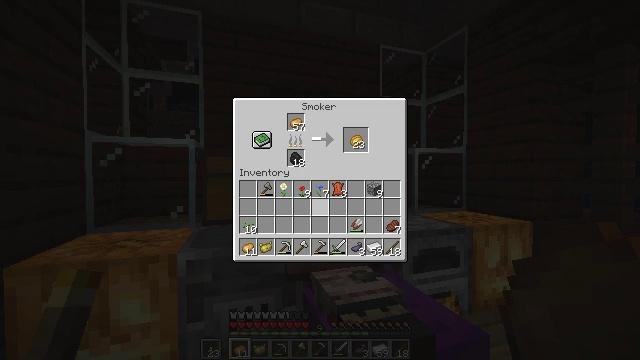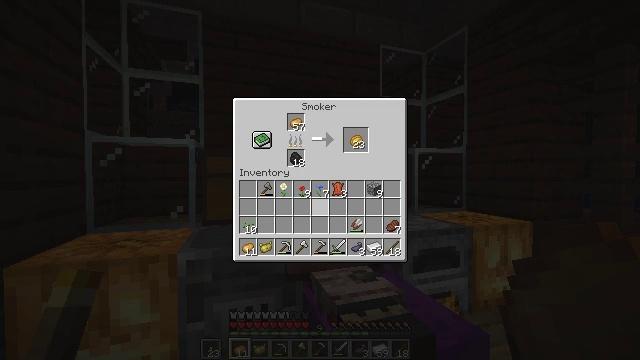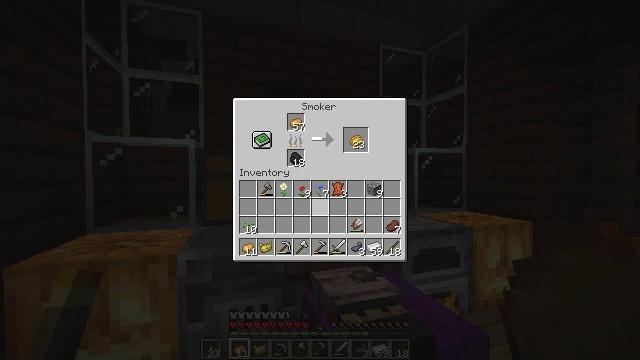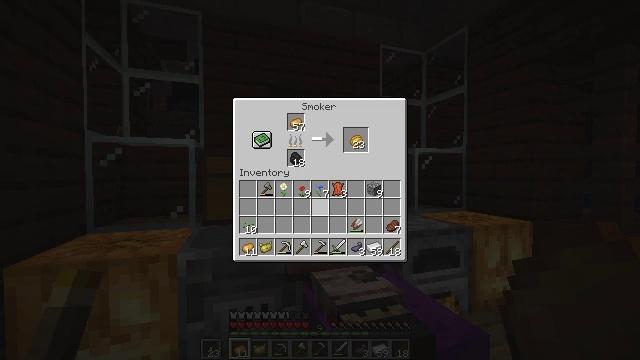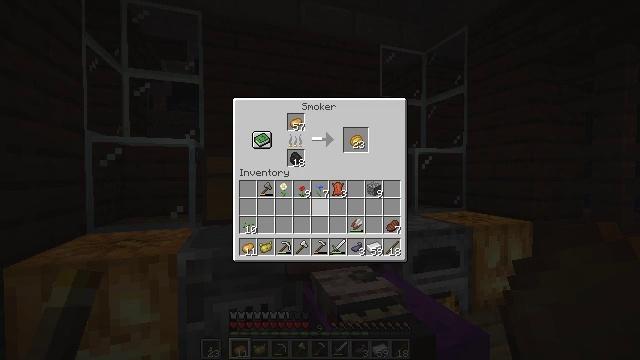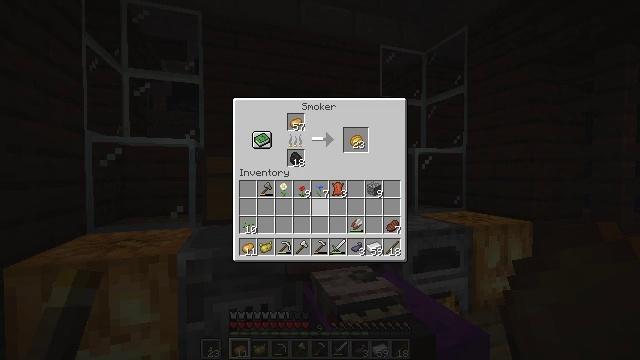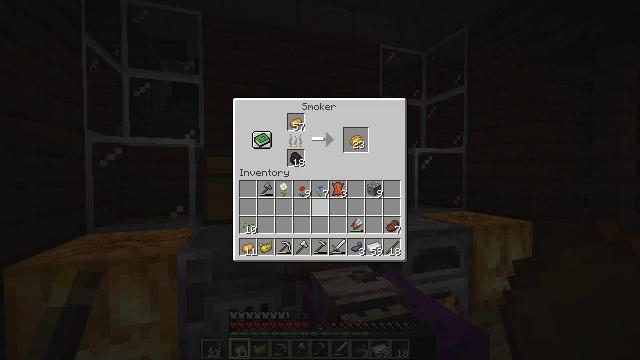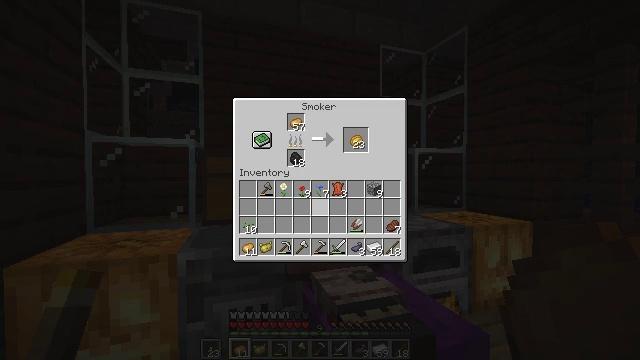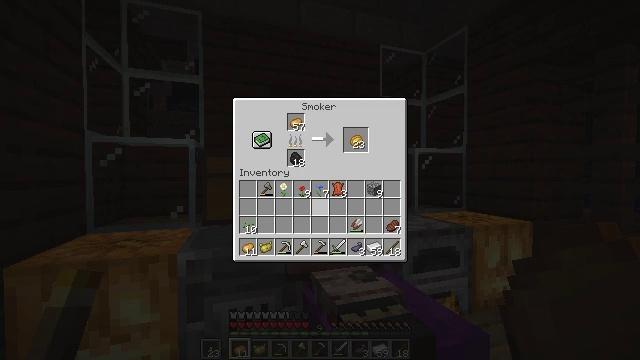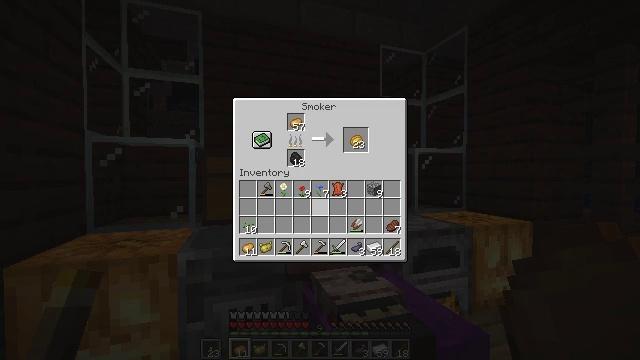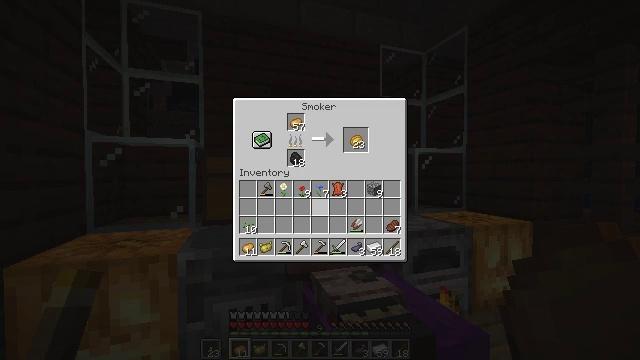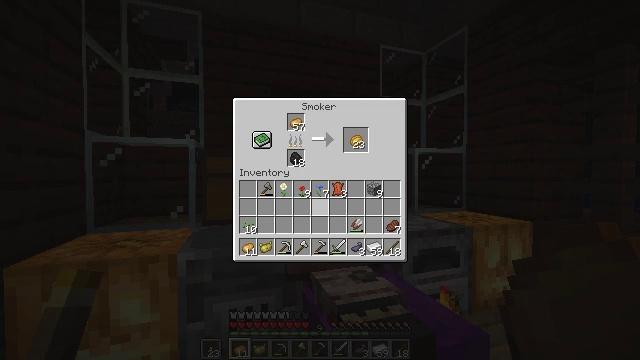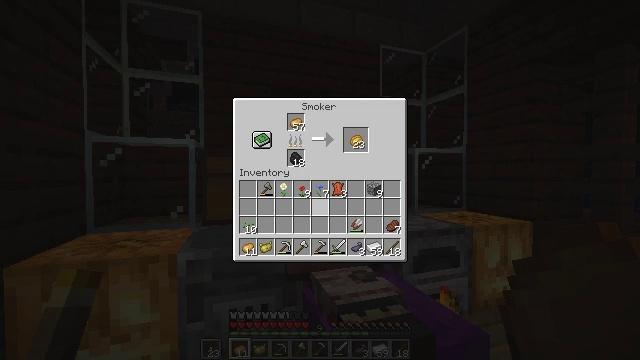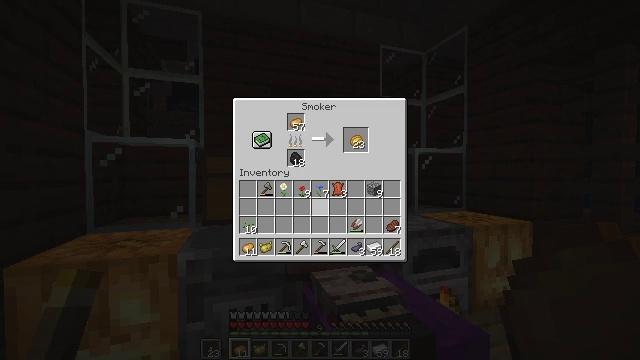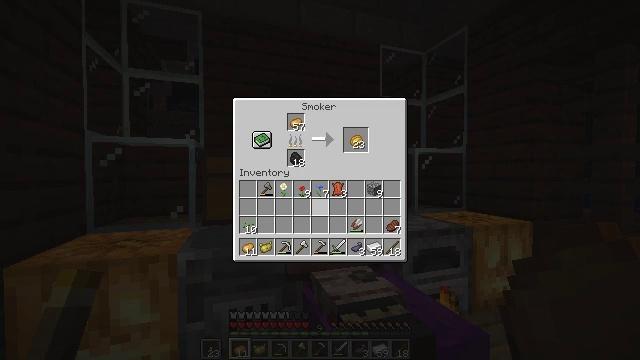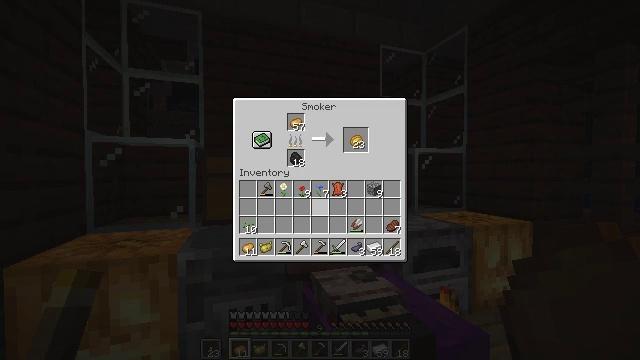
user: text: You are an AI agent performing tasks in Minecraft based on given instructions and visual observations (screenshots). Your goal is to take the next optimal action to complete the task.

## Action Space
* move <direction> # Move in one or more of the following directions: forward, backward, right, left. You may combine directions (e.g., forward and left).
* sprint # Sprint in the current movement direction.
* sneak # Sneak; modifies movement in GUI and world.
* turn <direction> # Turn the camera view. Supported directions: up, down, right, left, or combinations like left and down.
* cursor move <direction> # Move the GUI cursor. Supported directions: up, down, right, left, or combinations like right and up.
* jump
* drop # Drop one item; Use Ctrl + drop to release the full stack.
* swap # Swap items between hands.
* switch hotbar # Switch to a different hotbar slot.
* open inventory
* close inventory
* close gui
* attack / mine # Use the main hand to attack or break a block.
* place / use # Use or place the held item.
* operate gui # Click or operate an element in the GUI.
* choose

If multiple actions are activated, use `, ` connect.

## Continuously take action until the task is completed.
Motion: motion action
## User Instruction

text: Interact with the furnace to craft a baked potato.
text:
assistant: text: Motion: no_op
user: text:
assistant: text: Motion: no_op
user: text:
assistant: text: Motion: no_op
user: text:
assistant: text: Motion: no_op
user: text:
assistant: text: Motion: no_op
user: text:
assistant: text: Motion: no_op
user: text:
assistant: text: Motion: no_op
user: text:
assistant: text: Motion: no_op
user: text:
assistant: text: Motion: no_op
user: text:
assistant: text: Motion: no_op
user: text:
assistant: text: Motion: no_op
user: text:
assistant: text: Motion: no_op
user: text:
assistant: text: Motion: no_op
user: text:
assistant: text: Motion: no_op
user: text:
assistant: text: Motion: no_op
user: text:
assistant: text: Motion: no_op
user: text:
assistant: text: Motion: no_op
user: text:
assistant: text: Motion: no_op
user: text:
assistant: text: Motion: no_op
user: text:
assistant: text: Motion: no_op
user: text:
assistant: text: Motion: no_op
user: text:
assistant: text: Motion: no_op
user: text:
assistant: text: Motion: no_op
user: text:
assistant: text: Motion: no_op
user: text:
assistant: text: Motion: no_op
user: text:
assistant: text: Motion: no_op
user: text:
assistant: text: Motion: no_op
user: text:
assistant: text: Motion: no_op
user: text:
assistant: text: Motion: no_op
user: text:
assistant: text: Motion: no_op